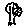
Label: tree